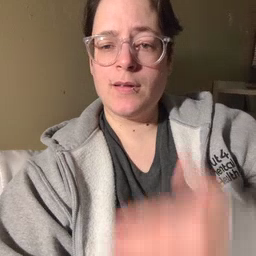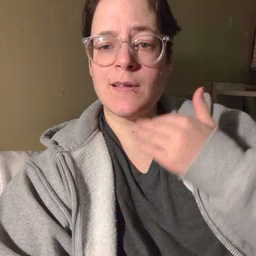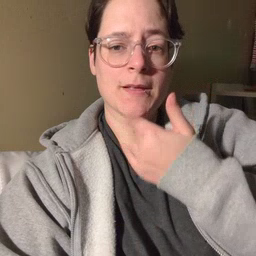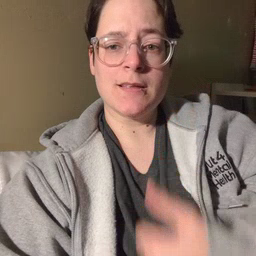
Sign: napkin